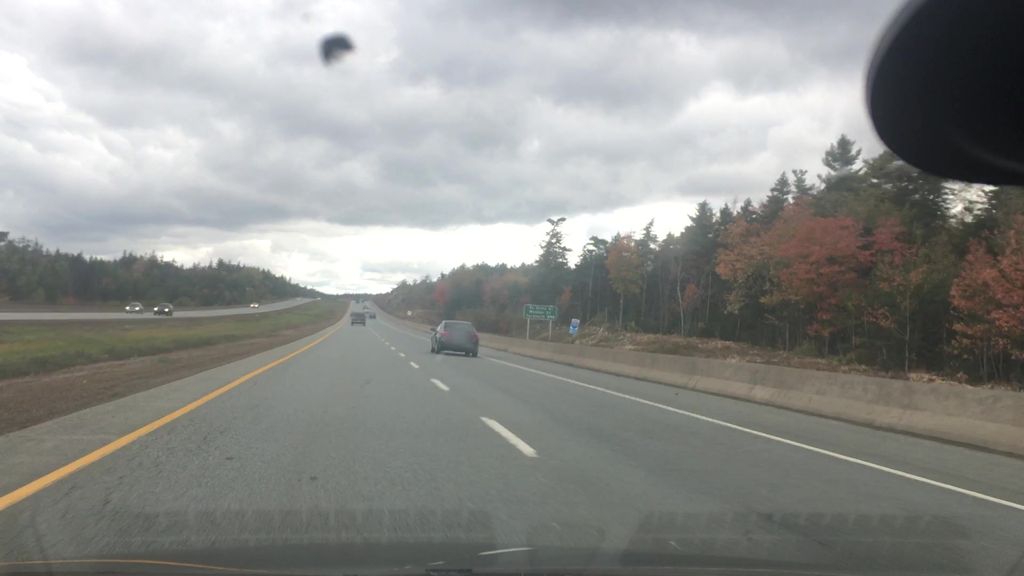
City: halifax